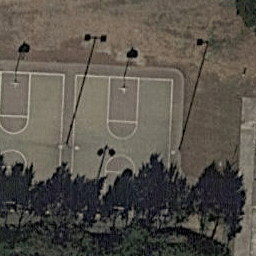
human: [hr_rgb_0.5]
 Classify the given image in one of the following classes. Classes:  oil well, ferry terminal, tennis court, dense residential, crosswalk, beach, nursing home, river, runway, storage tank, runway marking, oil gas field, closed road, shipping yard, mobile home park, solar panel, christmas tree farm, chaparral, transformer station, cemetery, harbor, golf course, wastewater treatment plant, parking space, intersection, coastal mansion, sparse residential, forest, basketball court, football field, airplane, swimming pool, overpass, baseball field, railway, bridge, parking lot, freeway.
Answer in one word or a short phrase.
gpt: basketball court